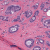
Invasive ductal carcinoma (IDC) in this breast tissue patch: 1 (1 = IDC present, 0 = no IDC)